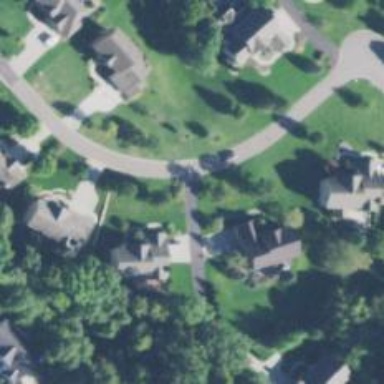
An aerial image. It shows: Shared driveway with asphalt surface.